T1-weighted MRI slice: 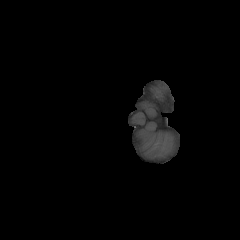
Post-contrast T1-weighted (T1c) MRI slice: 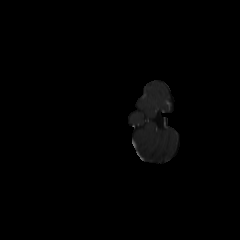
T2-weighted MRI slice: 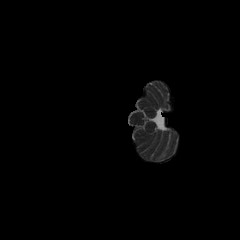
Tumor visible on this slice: no